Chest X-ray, PA view. Patient: 31 years old, sex M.
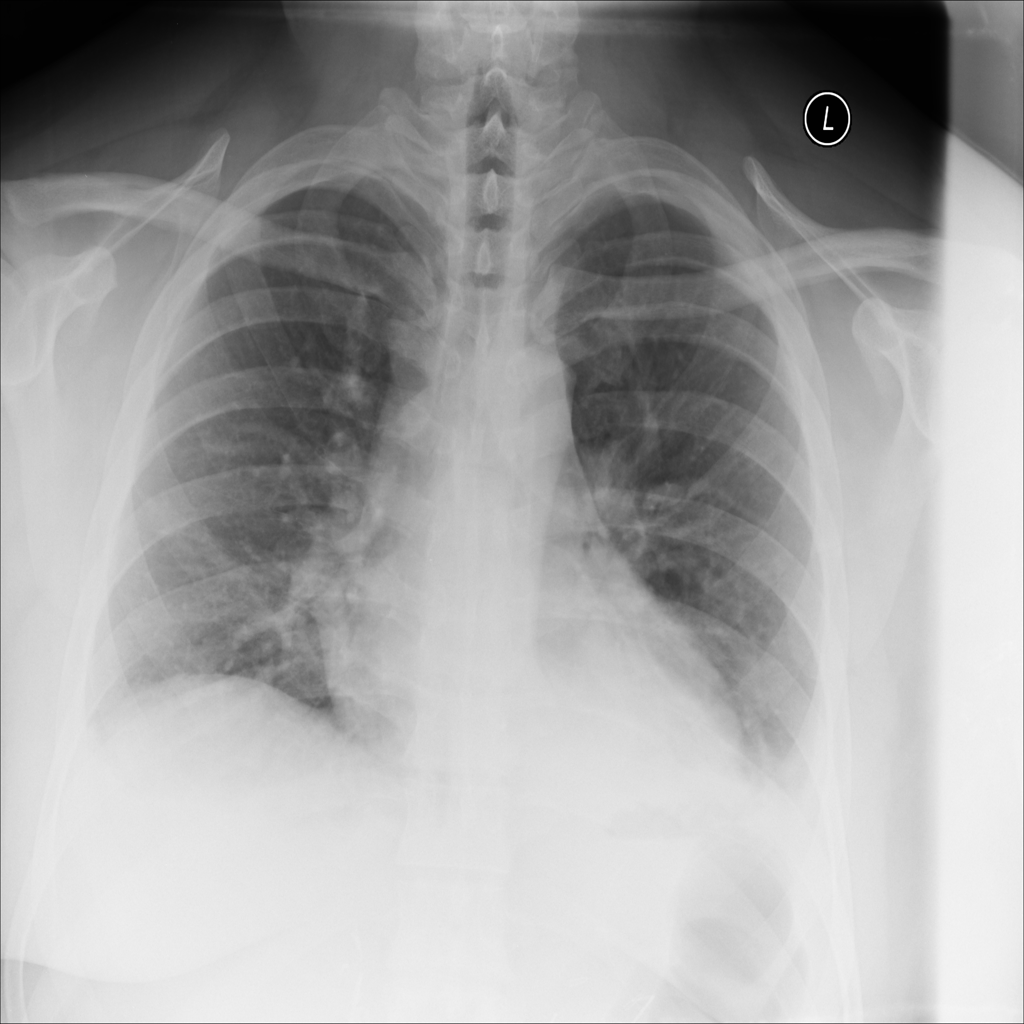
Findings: Effusion, Infiltration, Pneumonia